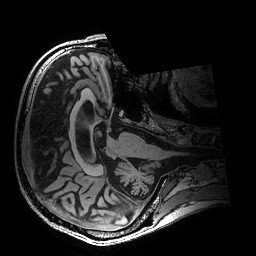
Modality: T1w
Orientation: axial
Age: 83
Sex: male
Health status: healthy
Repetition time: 2.53 s
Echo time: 0.0034 s